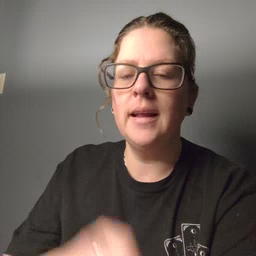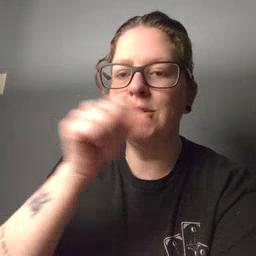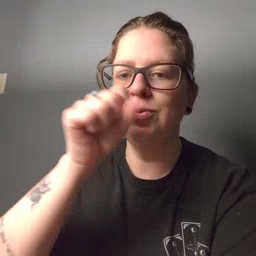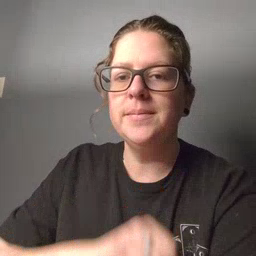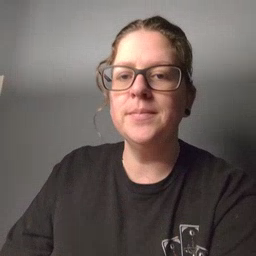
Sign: icecream